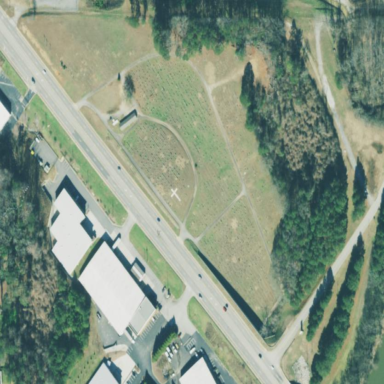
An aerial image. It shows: Cemetery.